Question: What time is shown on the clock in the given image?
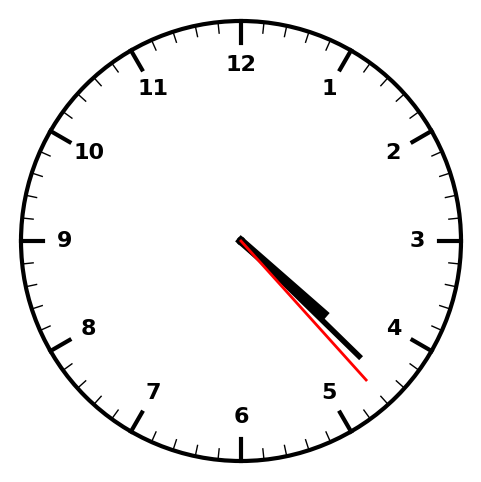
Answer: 04:22:23